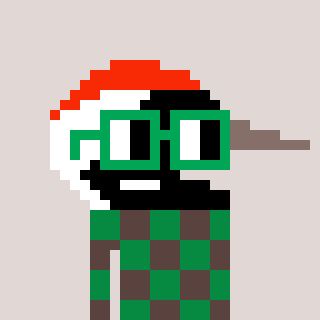
a pixel art character with square green glasses, a crane-shaped head and a darkbrown-colored body on a warm background